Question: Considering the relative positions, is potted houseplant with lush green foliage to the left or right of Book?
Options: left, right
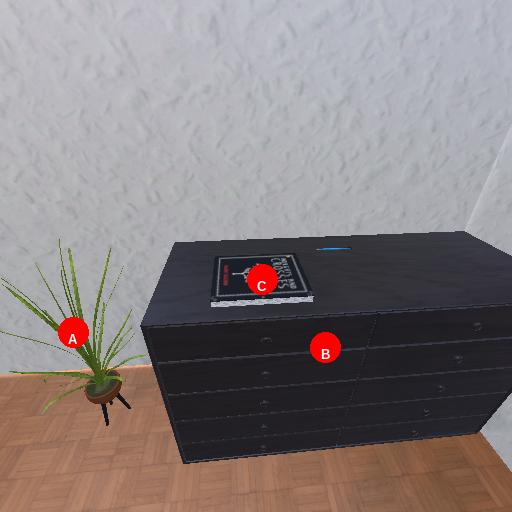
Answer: left